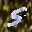
Label: 5